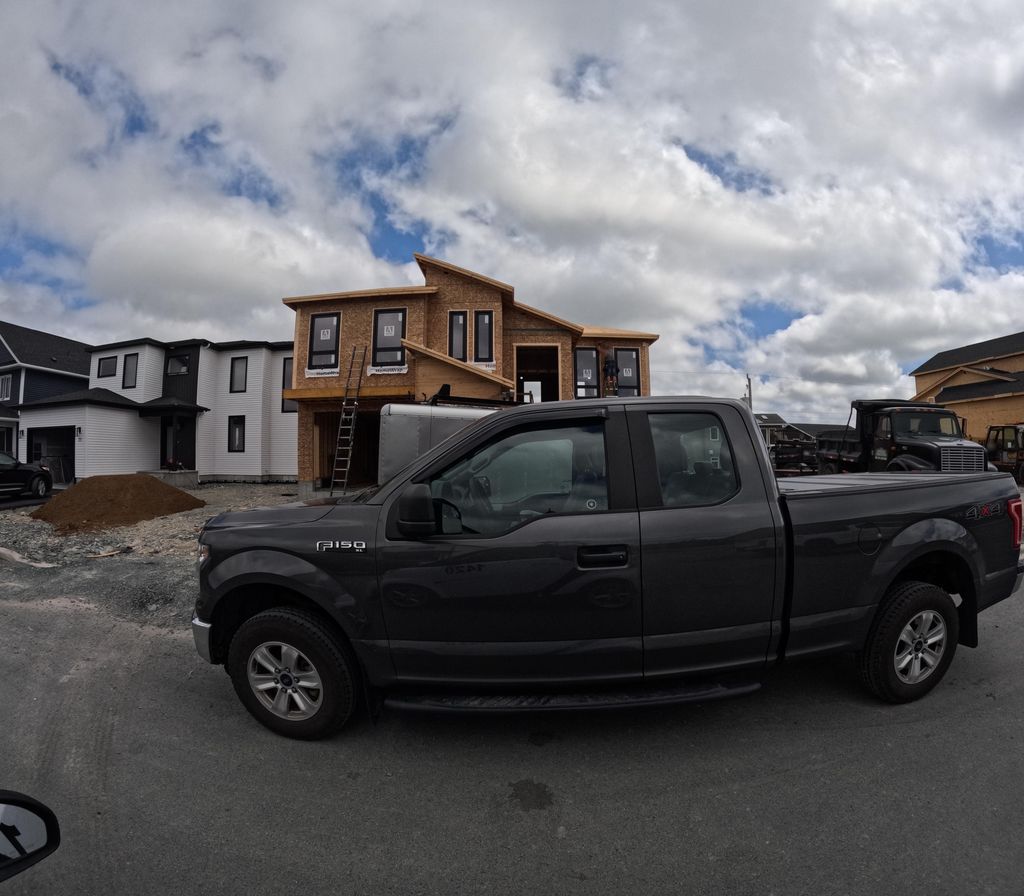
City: st_johns